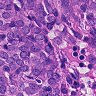
Metastatic tissue present: yes